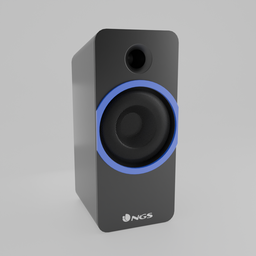
Label: electronics